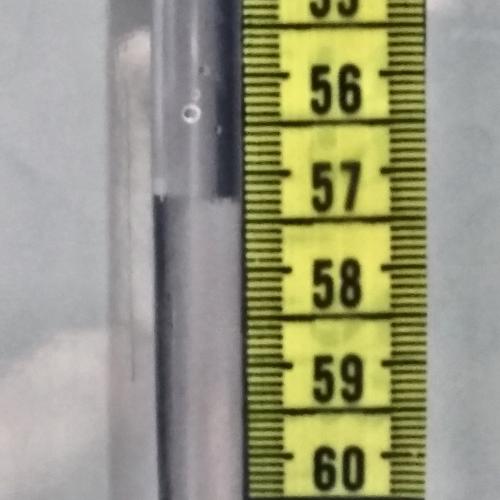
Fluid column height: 57.2 cm